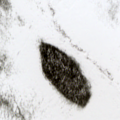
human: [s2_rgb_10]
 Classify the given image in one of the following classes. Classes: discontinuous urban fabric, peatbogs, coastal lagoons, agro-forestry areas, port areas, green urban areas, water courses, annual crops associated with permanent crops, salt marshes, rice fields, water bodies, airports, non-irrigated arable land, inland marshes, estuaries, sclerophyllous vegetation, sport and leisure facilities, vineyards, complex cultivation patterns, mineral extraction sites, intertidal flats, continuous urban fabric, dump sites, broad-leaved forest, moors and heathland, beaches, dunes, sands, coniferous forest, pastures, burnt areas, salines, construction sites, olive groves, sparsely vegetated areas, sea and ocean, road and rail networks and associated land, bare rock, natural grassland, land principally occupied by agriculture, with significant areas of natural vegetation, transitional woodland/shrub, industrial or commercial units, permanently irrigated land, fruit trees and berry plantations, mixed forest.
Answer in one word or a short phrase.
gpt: mixed forest, peatbogs